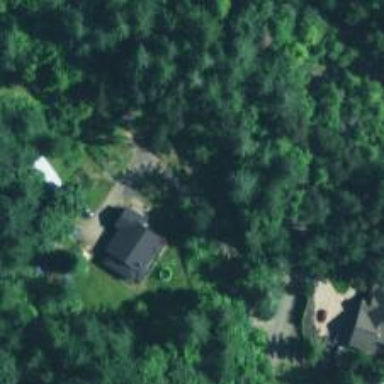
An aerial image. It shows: Driveway.